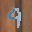
Label: 9